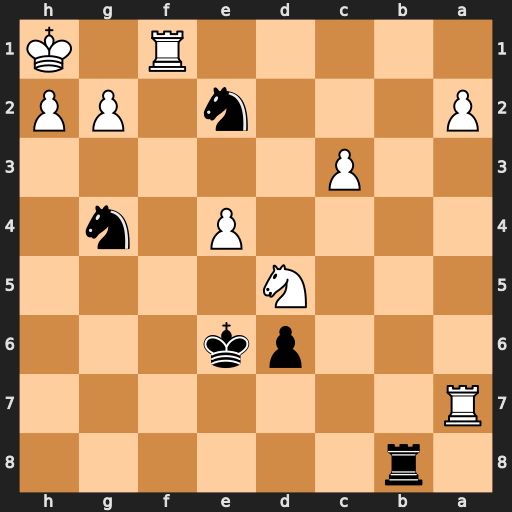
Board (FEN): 1r6/R7/3pk3/3N4/4P1n1/2P5/P3n1PP/5R1K
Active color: b
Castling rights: -
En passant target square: -
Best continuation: Nf2+ Rxf2 Rb1+ Rf1 Rxf1#